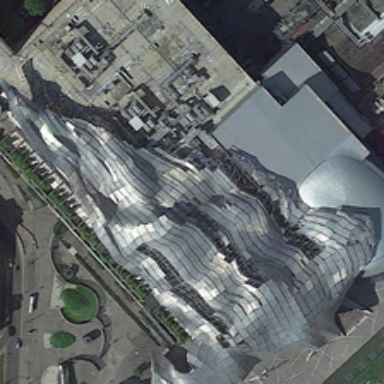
The center is surrounded by dark green trees .